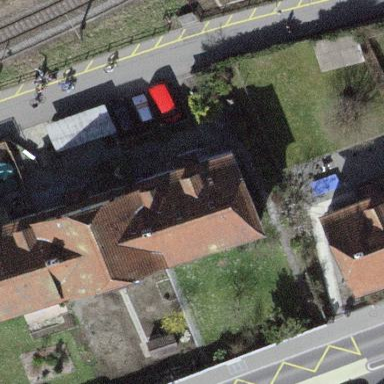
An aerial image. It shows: Residential building.